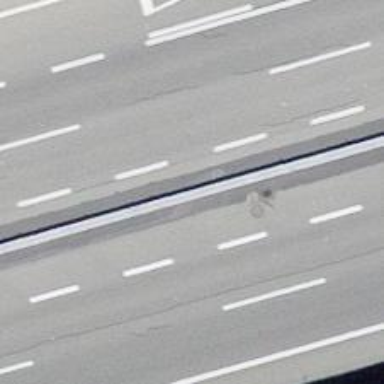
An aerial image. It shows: Jersey barrier.